Question: I am creating an iPhone Web Application and you are now, since iOS5, able to use position: fixed; for headers etc. etc.
Although it works, if you scroll up at the top of a page, it displays the usual gray area for a while before you can't scroll anymore

Is there a way to stop this scrolling? I've tried things like overflow: hidden; but I can't seem to find anything.
P.S. I only want the one thing to stop scrolling, I have a div named #container which I still want to have the ability to scroll.
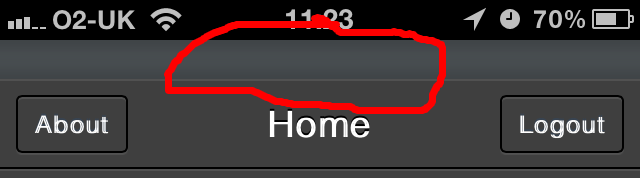
Answer: After reviewing several solutions, I began to create a custom solution:
## bouncefix.js
<URL>
### Usage:
Apply fix so that the given element no longer causes a full body elastic bounce when scrolling at its extremes.
Remove all listeners/observers responsible for fixing the full body elastic bounce.
### Why?
<URL> was a good start, however I noticed several problems:
1. It only worked when there was scrollable content. If you had an empty page, the bounce effect on the body would occur.
2. The API did not expose a method to remove the listeners. My app will have multiple pages, and it didn't feel right to keep all of the listeners attached as the user moved around the app.
### How?
It uses a similar approach to that of scrollfix. The problem occurs when you are at one of the scrolling extremes. On touchstart, we look to see if we are at the top extreme or bottom extreme, adding 1px if we are at the top, and removing 1px if we are at the bottom.
Unfortunately, this trick only works if we are able to set the scrollTop value. If the content is not yet scrollable, for example, you only have 1 list item, the whole body will again scroll. Bouncefix.js will take care of all of this behind the scenes by using event delegation and checking the scrollHeight against the offsetHeight anytime touchstart is triggered. In the case that there is no scrollable content, all scrolling on the container is blocked with e.preventDefault();